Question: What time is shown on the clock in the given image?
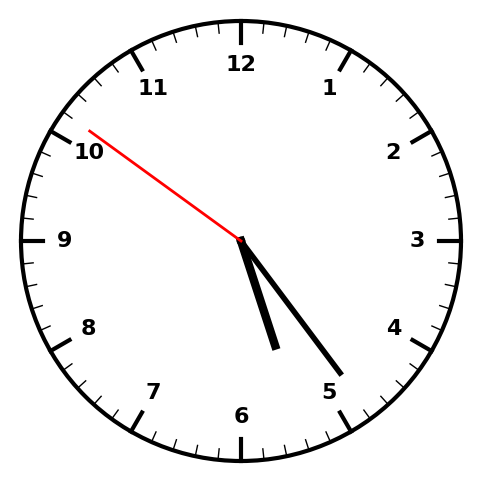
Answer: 05:23:51